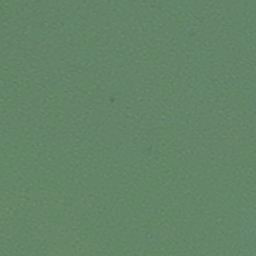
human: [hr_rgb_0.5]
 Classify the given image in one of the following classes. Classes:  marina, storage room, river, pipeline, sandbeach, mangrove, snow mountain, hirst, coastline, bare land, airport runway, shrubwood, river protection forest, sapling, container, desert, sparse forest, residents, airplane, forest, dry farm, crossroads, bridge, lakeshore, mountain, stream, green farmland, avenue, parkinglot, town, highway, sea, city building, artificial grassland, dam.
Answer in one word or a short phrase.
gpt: sea